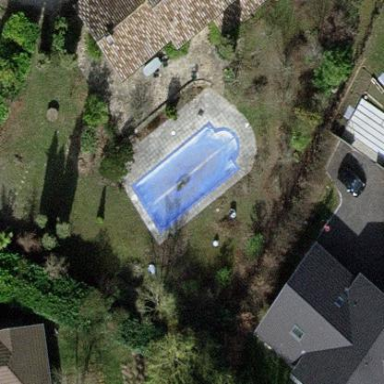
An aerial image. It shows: Swimming pool located in leisure land.